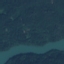
Land use / land cover: River